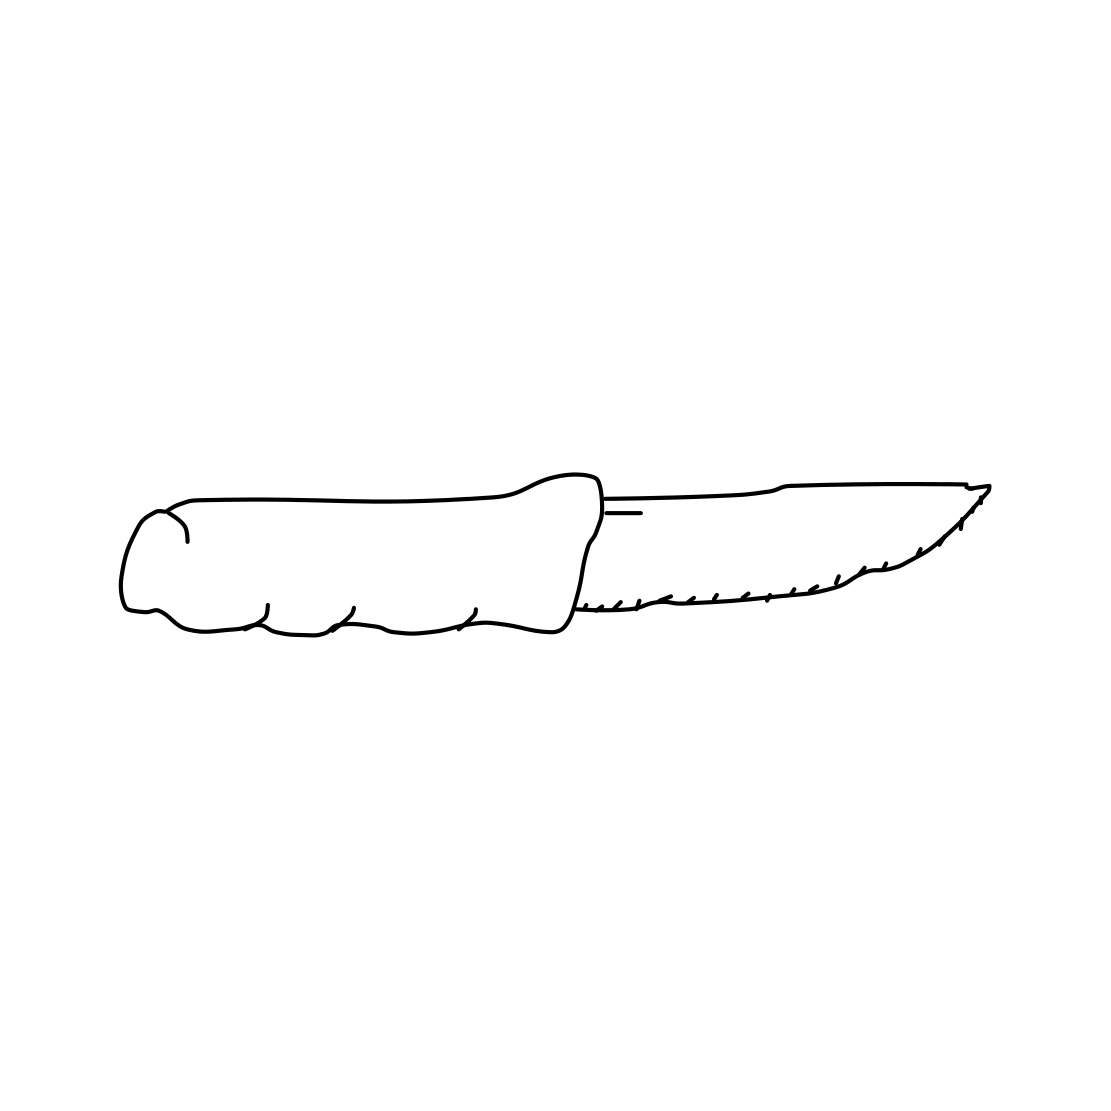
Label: knife